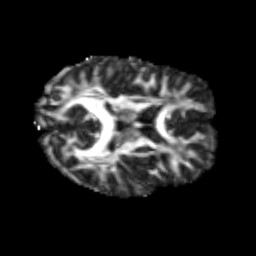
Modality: FA
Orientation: axial
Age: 25
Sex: male
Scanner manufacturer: siemens
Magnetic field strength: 3 T
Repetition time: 3.5 s
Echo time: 0.125 s